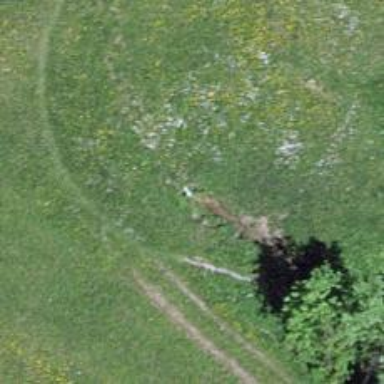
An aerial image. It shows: Culvert tunnel.